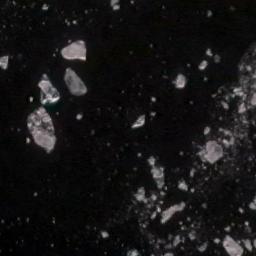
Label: sea_ice